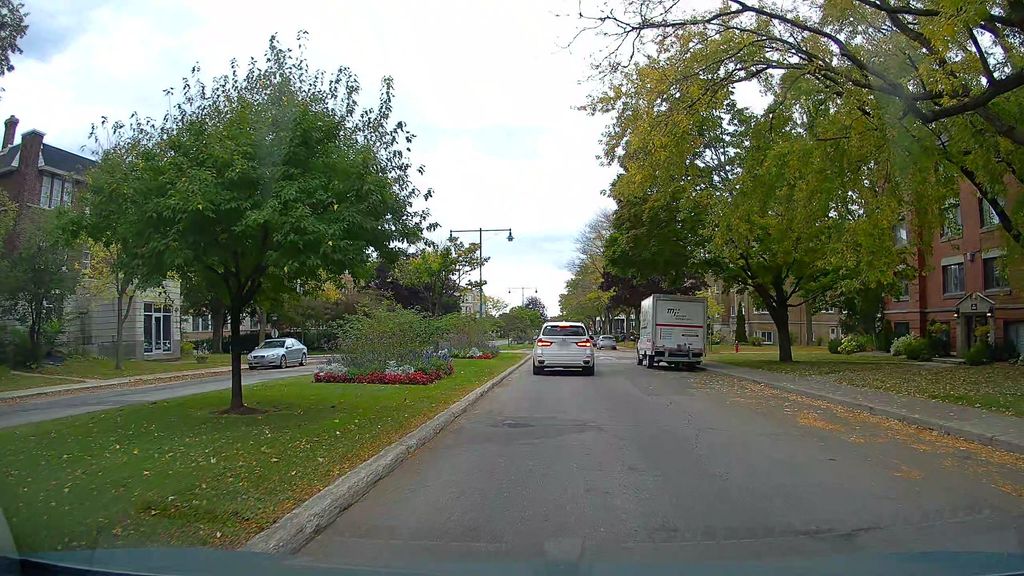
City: montreal